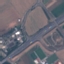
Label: Highway